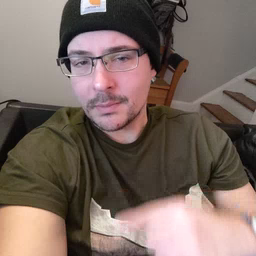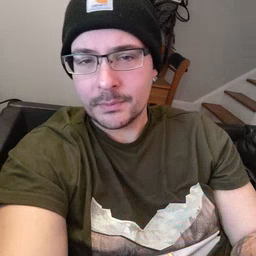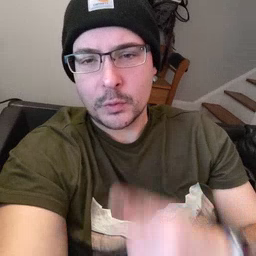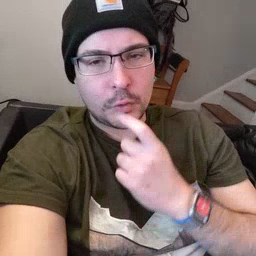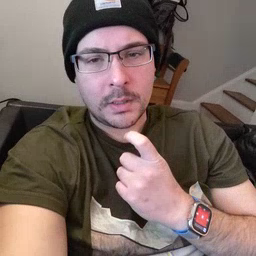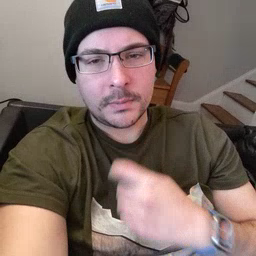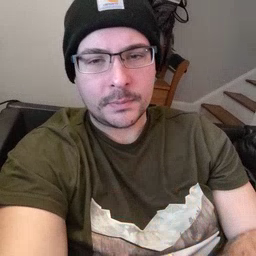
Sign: red